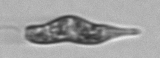
Label: Euglena